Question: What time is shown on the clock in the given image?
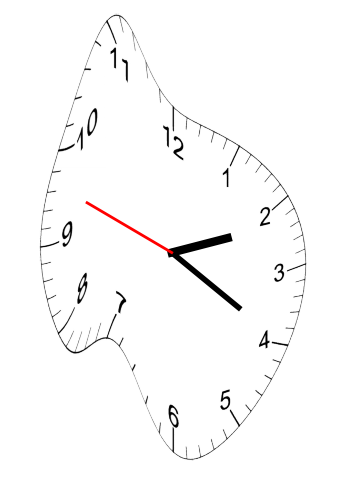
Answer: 02:19:48